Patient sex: F
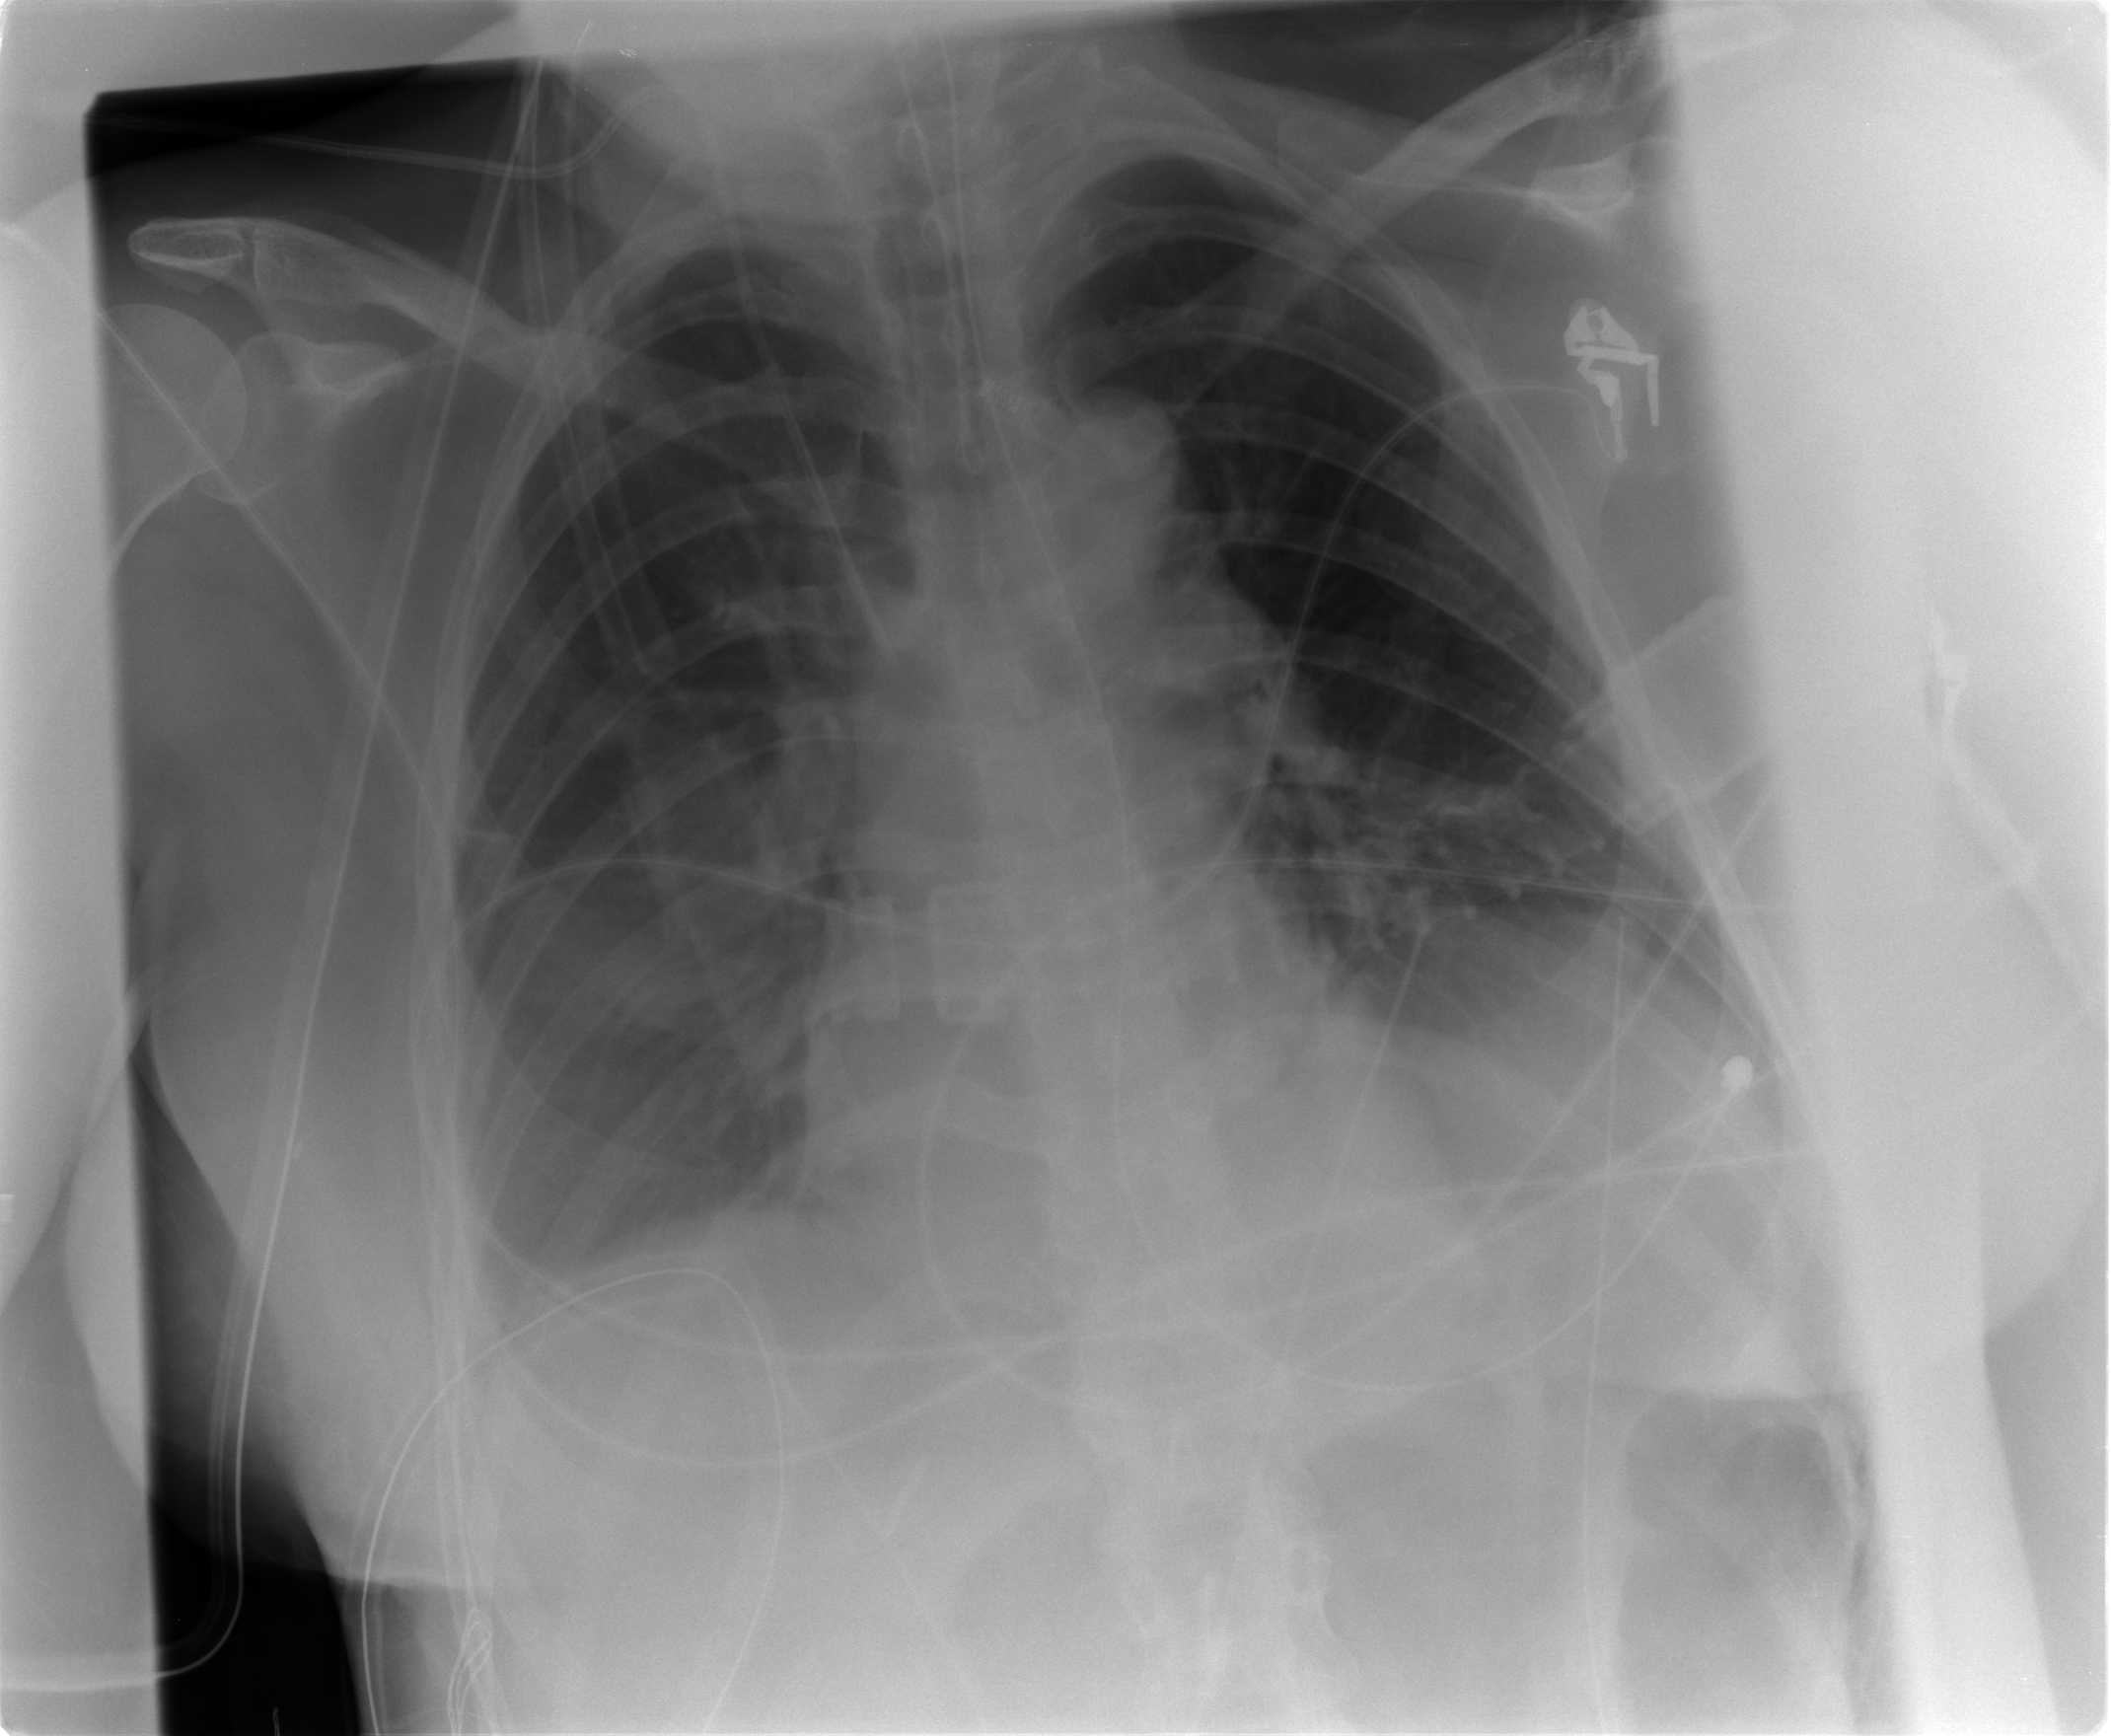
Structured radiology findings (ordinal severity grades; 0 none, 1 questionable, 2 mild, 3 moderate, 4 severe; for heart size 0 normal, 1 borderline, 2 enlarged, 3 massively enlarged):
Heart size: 0
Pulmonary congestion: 2
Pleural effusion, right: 2
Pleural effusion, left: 2
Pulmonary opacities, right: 0
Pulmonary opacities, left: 0
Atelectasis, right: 1
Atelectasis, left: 1